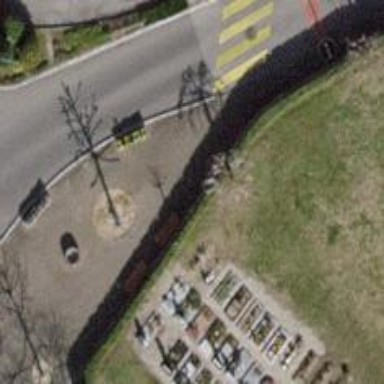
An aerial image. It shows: Brown bench in the vicinity.